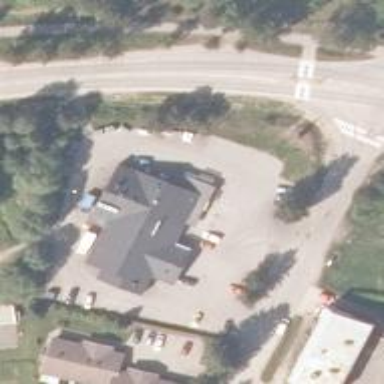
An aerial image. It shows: Convenience shop.